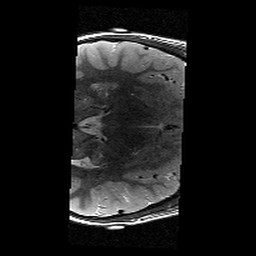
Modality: T2w
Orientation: axial
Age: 12
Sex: male
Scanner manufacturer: siemens
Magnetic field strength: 3 T
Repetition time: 9.23 s
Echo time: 0.067 s